Question: These are 6 Dashboard Buttons: Which needs to be Horizontally Centered

'''
![\[1\]: http://i.stack.imgur.com/jg6q8.png][1]
'''
The current Code is Like:
'''
DashboardButtons = new VerticalFieldManager(Field.USE_ALL_WIDTH
| VerticalFieldManager.FIELD_HCENTER));
ButtonRow1 = new HorizontalFieldManager(Field.USE_ALL_WIDTH
| HorizontalFieldManager.FIELD_HCENTER);
ButtonRow2 = new HorizontalFieldManager(Field.USE_ALL_WIDTH
| HorizontalFieldManager.FIELD_HCENTER);
'''
And the Fields are defined like :
b1 = new Field(Field.FOCUSABLE|FIELD_HCENTER)
And inside the fields I have added the Button images.
The icon at the top (got centered) is added directly inside a VerticalFieldManager defined with Field.USE_ALL_WIDTH| VerticalFieldManager.FIELD_HCENTER' And the icon field with FIELD_HCENTER
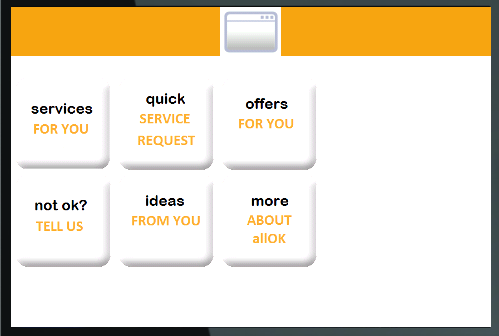
Answer: I am giving you a sample code according to that you can modify:
> If you want the focus on images, You should give one image in ONFOCUS and another image on UNFOCUS.
Below is the sample code:
'''
public class LoadingScreen extends MainScreen
{
Font font;
VerticalFieldManager vertical;
Bitmap bitmap=Bitmap.getBitmapResource("btn_send.png");
BitmapField bitmapField;
ButtonField plus,minus;
int px=0;
int py=0;
public LoadingScreen()
{
font=Font.getDefault().derive(Font.BOLD, 18);
createGUI();
}
public void createGUI()
{
vertical=new VerticalFieldManager(USE_ALL_WIDTH);
HorizontalFieldManager hor=new HorizontalFieldManager(Field.FIELD_HCENTER);
BitmapField bitmapField=new BitmapField(bitmap);
hor.add(bitmapField);
vertical.add(hor);
HorizontalFieldManager hr=new HorizontalFieldManager(Field.FIELD_HCENTER);
BitmapField bitmapField1=new BitmapField(bitmap);
hr.add(bitmapField1);
BitmapField bitmapField2=new BitmapField(bitmap);
hr.add(bitmapField2);
BitmapField bitmapField3=new BitmapField(bitmap);
hr.add(bitmapField3);
hr.setPadding(10, 0, 10, 0);
vertical.add(hr);
HorizontalFieldManager hr1=new HorizontalFieldManager(Field.FIELD_HCENTER);
BitmapField bitmapField4=new BitmapField(bitmap);
hr1.add(bitmapField4);
BitmapField bitmapField5=new BitmapField(bitmap);
hr1.add(bitmapField5);
BitmapField bitmapField6=new BitmapField(bitmap);
hr1.add(bitmapField6);
hr1.setPadding(10, 0, 10, 0);
vertical.setBackground(BackgroundFactory.createSolidBackground(Color.GREEN));
vertical.add(hr1);
add(vertical);
}
}
'''
I got like this below Image: